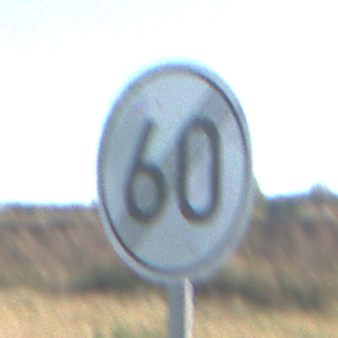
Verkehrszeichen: EndeGeschwindigkeit60
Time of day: MorningAfternoon
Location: Outdoor (Nature)
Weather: Clear
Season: Autumn
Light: Natural